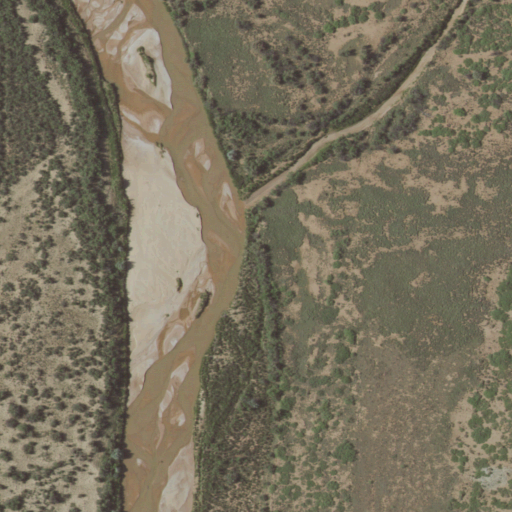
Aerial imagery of valley in New Mexico named Hernandez Draw containing shrub, herbaceous wetlands, open water, barren land, woody wetlands, and grassland